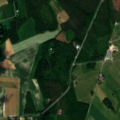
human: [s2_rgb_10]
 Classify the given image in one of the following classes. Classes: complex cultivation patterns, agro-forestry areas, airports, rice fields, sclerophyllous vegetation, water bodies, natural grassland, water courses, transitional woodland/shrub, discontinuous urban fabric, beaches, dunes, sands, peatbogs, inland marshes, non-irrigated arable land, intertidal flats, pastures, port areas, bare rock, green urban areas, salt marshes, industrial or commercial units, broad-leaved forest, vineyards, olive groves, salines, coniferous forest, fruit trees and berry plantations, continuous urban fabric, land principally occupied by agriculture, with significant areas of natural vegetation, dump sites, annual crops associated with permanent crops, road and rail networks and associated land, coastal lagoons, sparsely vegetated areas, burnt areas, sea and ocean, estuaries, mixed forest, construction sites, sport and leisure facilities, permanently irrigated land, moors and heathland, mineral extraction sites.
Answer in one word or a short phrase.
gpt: non-irrigated arable land, land principally occupied by agriculture, with significant areas of natural vegetation, coniferous forest, mixed forest